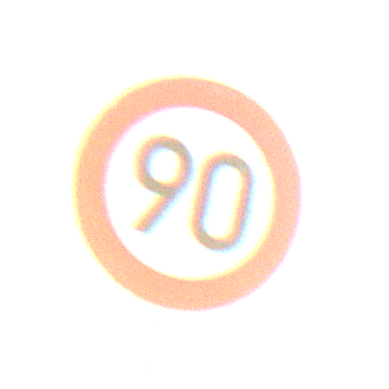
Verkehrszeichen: Geschwindigkeit90
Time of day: MorningAfternoon
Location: Outdoor (Suburban)
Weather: PartlyCloudy
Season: NotSpecified
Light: Natural